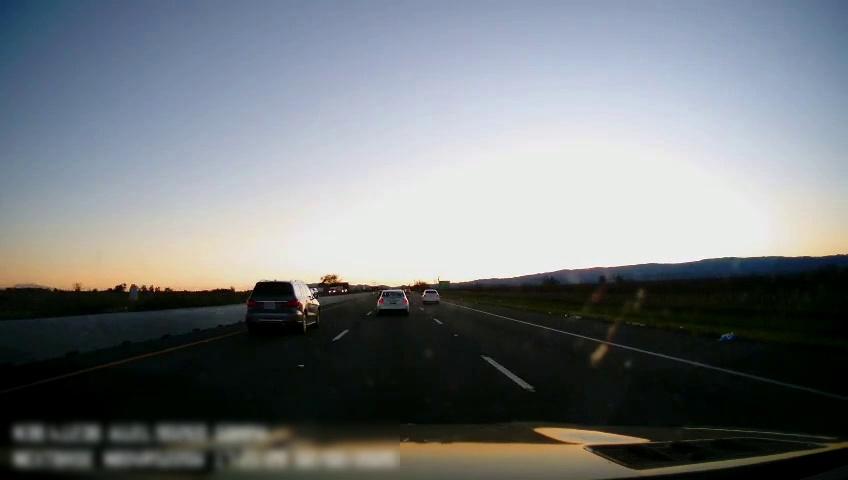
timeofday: Day
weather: Sunny
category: Drivable Space
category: Vehicles | Car
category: Vehicles | Truck
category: Vehicles | Car
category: Vehicles | SUV
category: Lanes | Current Lane
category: Lanes | Current Lane
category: Lanes | Alternate Lane
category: Lanes | Alternate Lane
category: Traffic | Signs